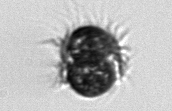
Label: Mesodinium